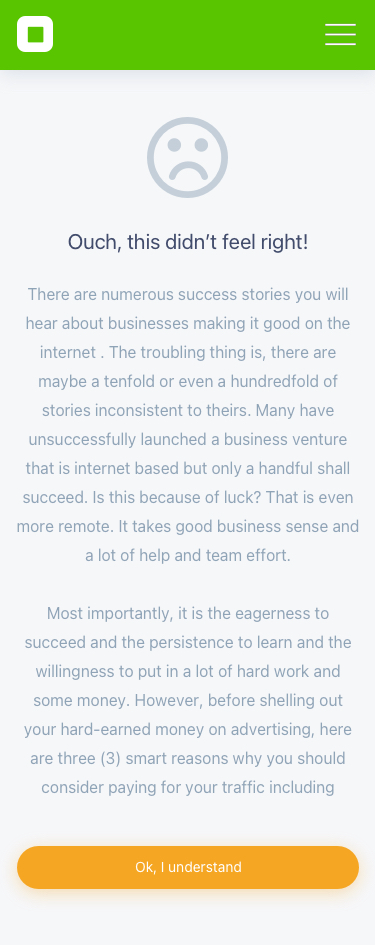
Text in this UI design:
Ok, I understand
There are numerous success stories you will hear about businesses making it good on the internet . The troubling thing is, there are maybe a tenfold or even a hundredfold of stories inconsistent to theirs. Many have unsuccessfully launched a business venture that is internet based but only a handful shall succeed. Is this because of luck? That is even more remote. It takes good business sense and a lot of help and team effort.

Most importantly, it is the eagerness to succeed and the persistence to learn and the willingness to put in a lot of hard work and some money. However, before shelling out your hard-earned money on advertising, here are three (3) smart reasons why you should consider paying for your traffic including common-sense methods of showing you how to prepare your website.
Ouch, this didn’t feel right!